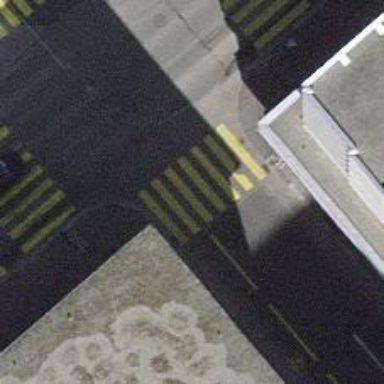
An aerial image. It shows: Crossing with traffic signals. It is zebra crossing.